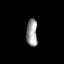
Tissue: prostate
Cell type: T cells
Senescence score: 0.7883
Nuclear area (px): 298
Mean DAPI intensity: 154.292